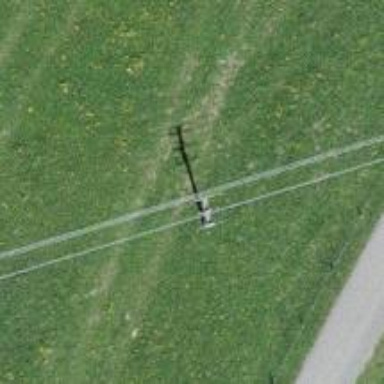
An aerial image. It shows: Power pole.